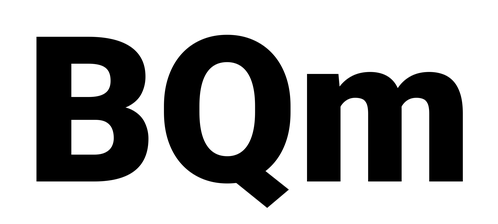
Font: Roboto_Black